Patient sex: M
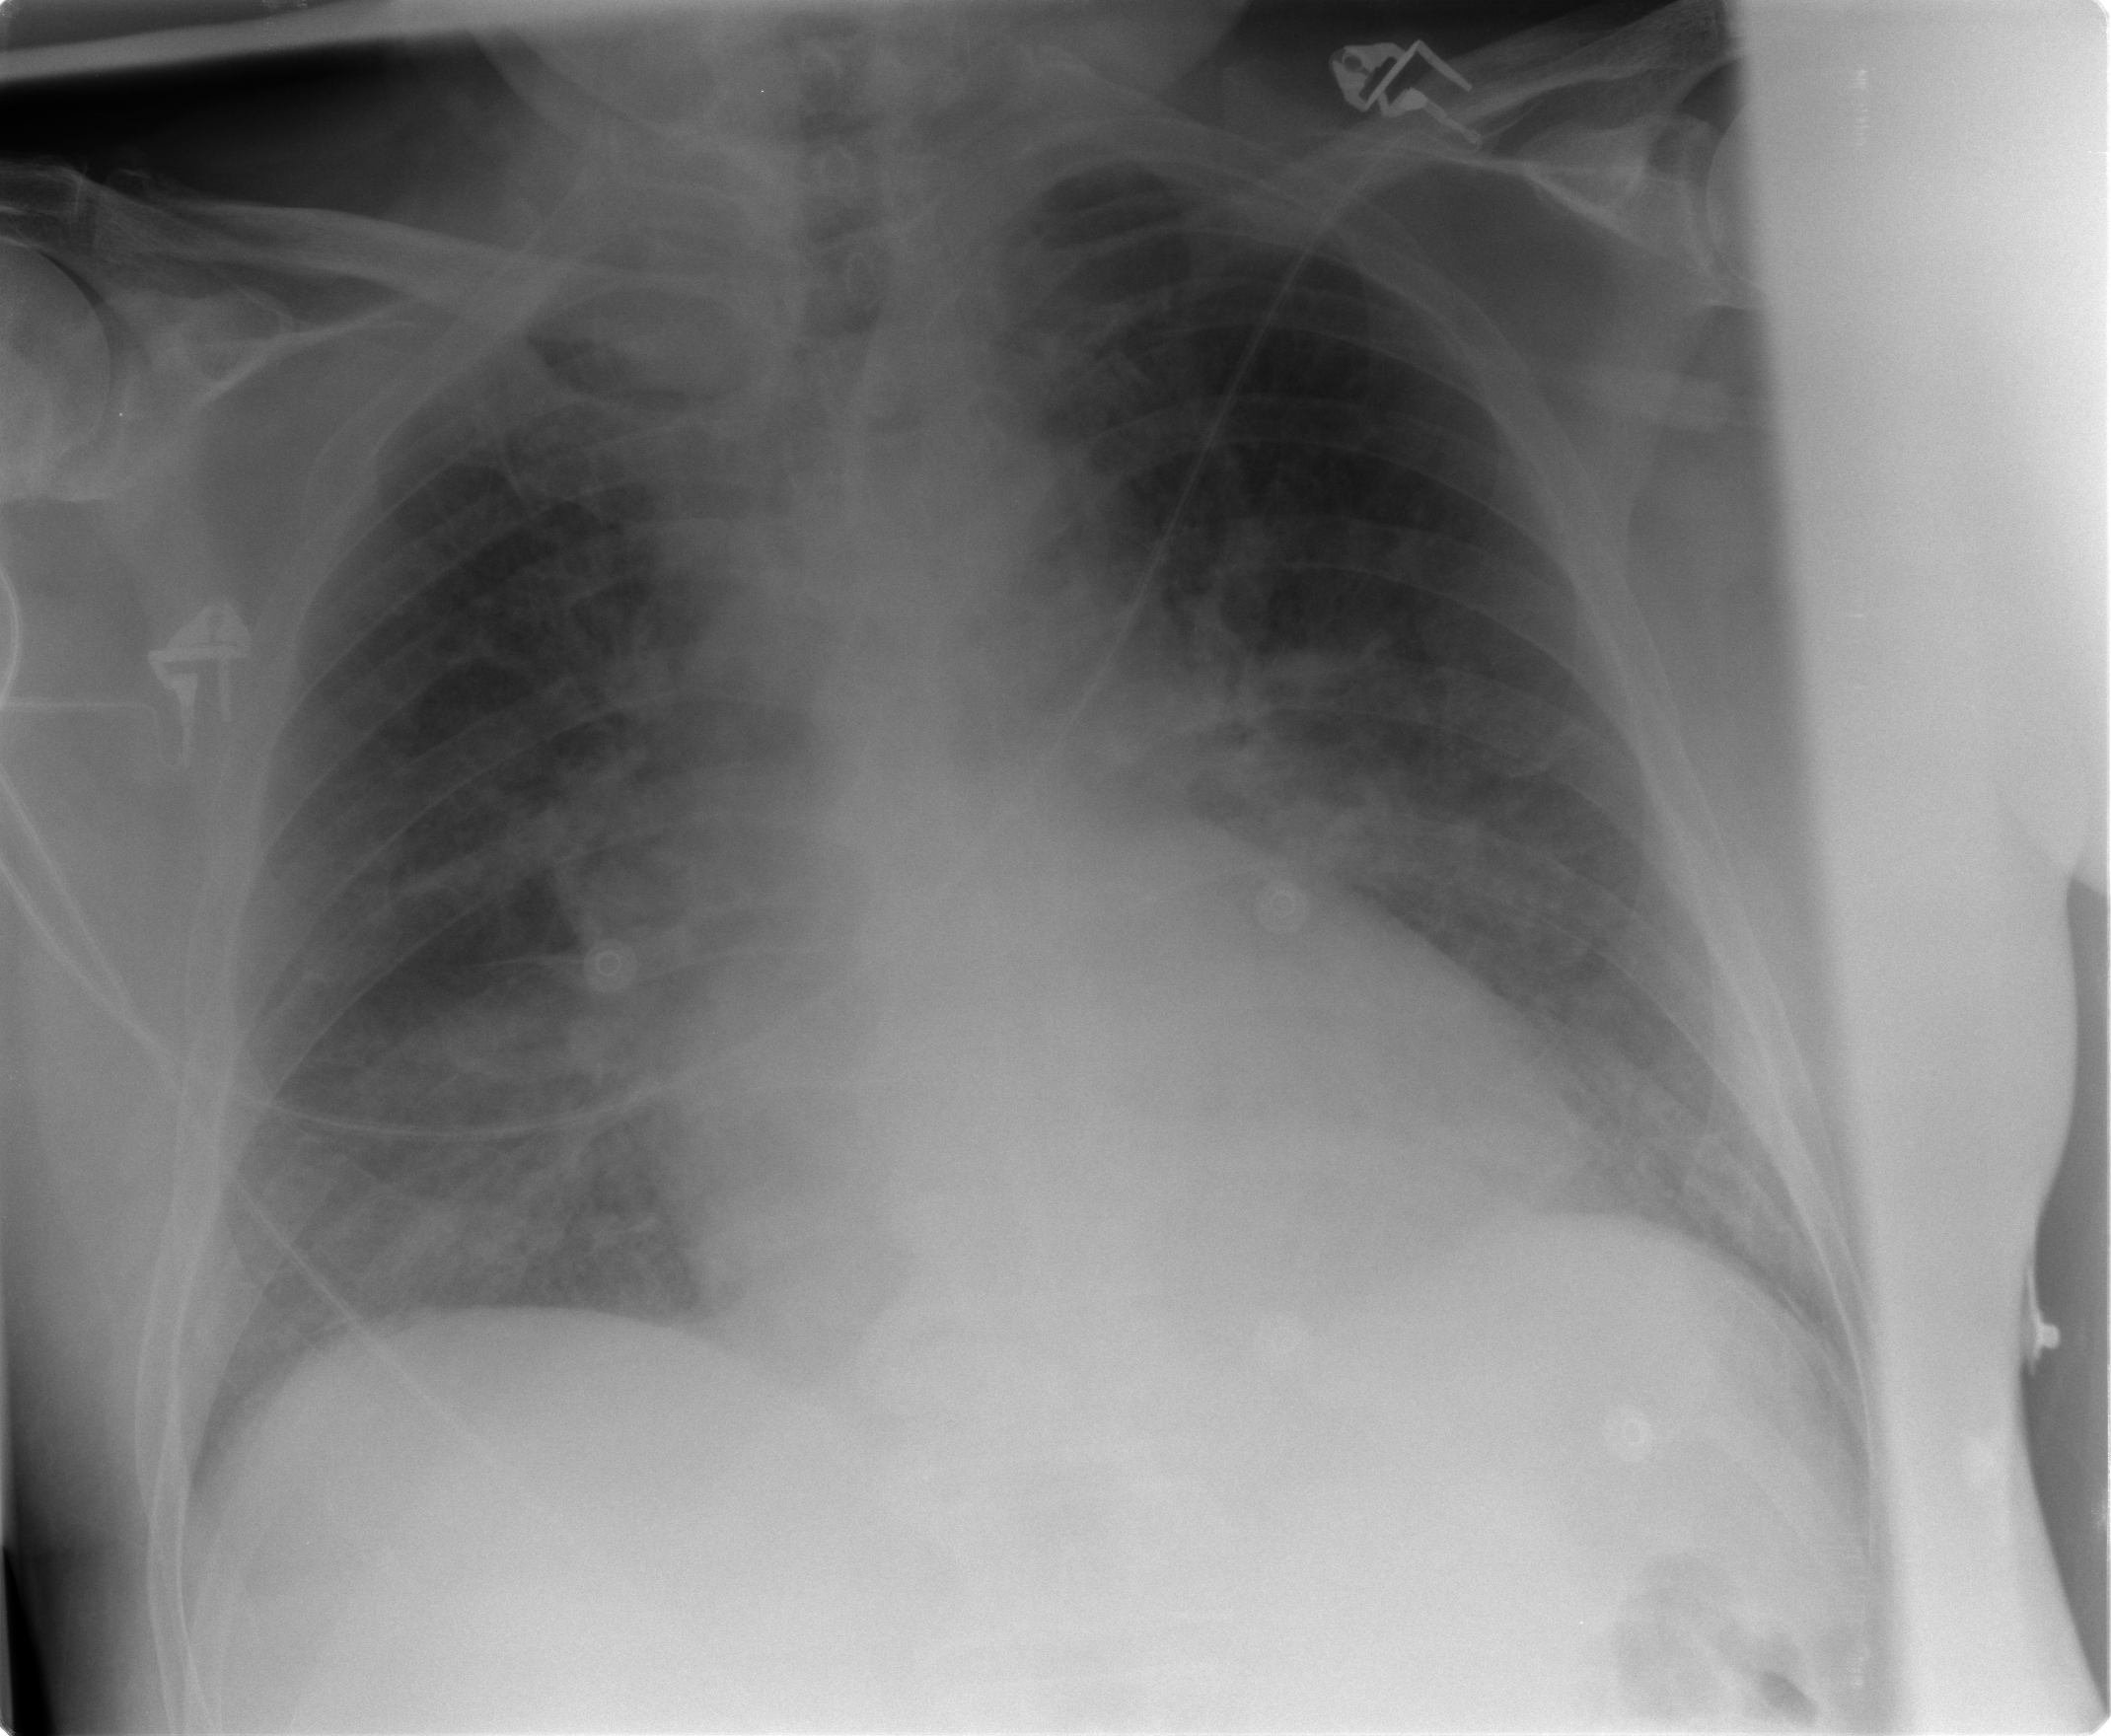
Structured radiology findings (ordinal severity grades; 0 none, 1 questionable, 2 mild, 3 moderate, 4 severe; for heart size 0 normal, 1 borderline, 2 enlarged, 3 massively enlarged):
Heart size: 1
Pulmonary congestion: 2
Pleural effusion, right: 0
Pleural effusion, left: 0
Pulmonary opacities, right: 0
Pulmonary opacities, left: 0
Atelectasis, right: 0
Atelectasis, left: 0